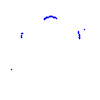
Particle: proton